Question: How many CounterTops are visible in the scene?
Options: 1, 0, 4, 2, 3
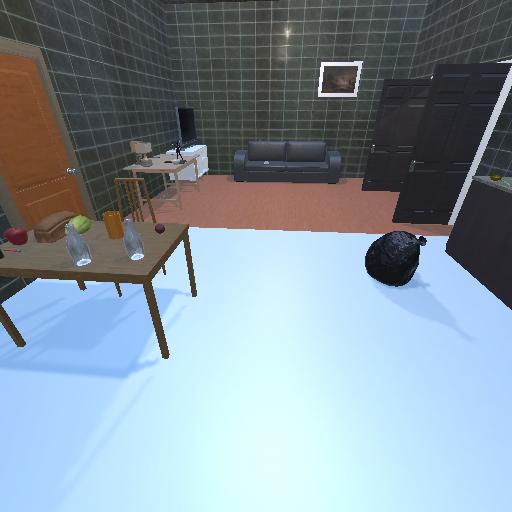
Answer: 1